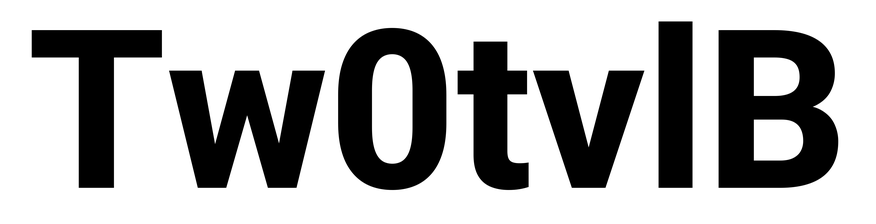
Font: Roboto_ExtraBold